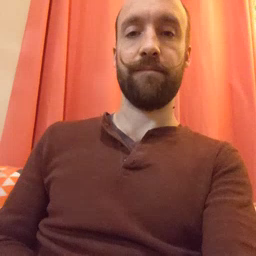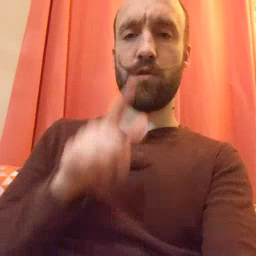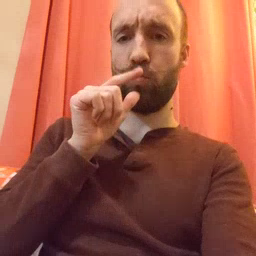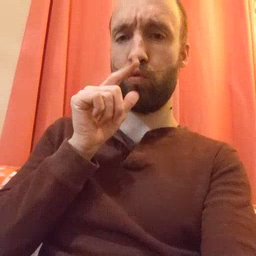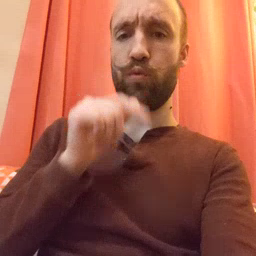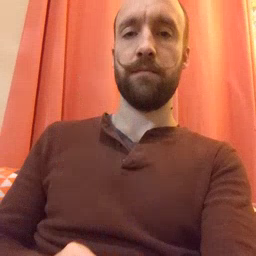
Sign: who